Field crop: maize
Growth stage: 2
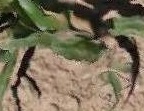
Species: maize